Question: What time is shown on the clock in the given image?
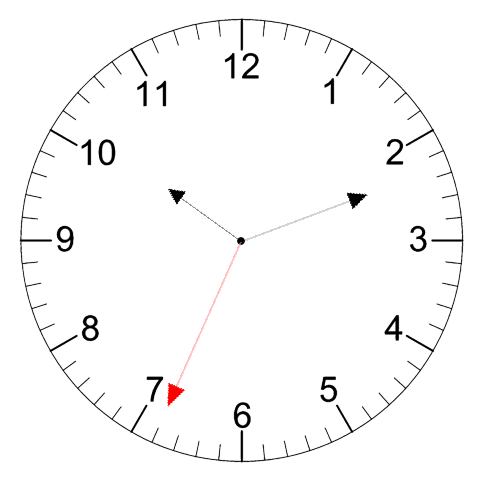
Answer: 10:11:34